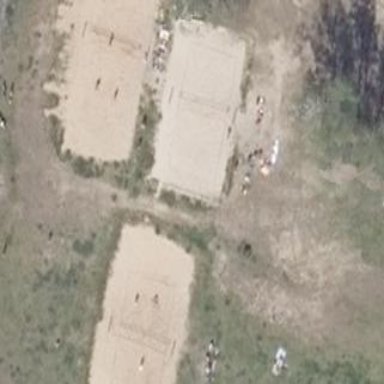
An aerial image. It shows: Sandy pitch for beach volleyball.